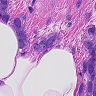
Metastatic tissue present: yes